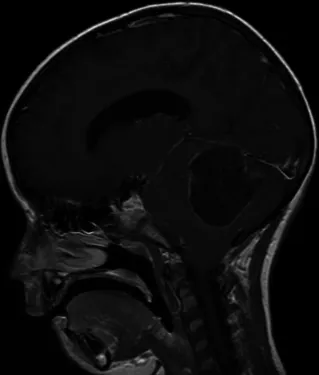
T1-Weighted sagittal.
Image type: radiology (mri)